Interaction volume radius: 10 \u00c5
Interaction volume height: 20 \u00c5
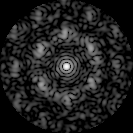
Disorder parameter: 0.6573